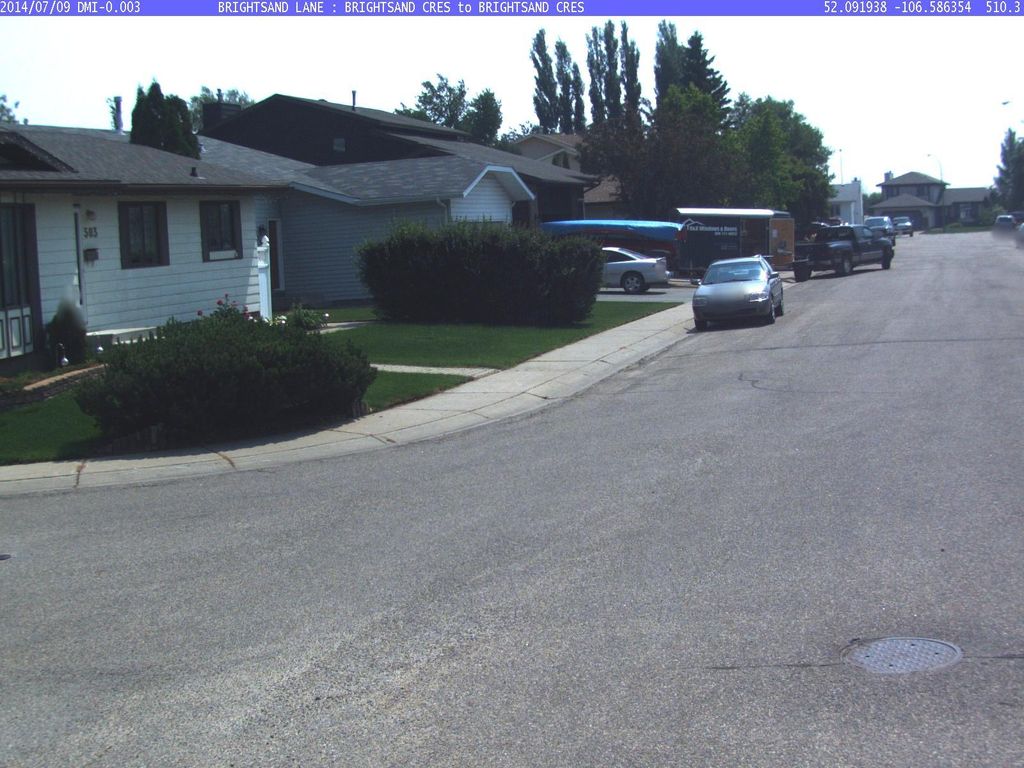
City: saskatoon